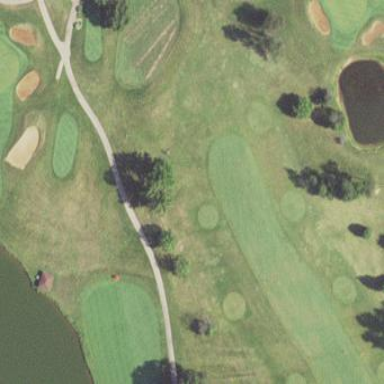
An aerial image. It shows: Driving range for golf on grass.